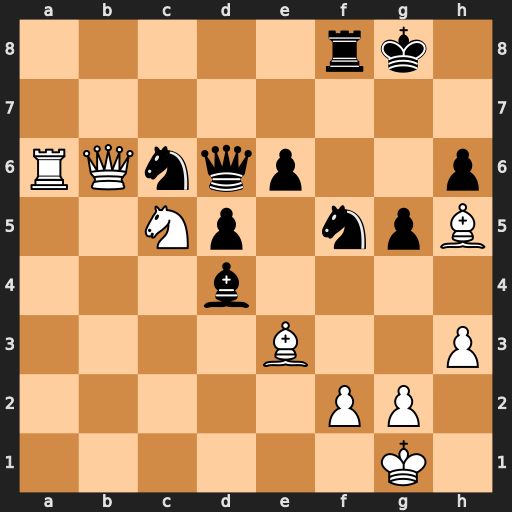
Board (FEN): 5rk1/8/RQnqp2p/2Np1npB/3b4/4B2P/5PP1/6K1
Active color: w
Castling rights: -
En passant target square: -
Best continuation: Qxc6 Qxc6 Rxc6 Bxe3 fxe3